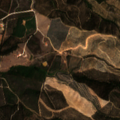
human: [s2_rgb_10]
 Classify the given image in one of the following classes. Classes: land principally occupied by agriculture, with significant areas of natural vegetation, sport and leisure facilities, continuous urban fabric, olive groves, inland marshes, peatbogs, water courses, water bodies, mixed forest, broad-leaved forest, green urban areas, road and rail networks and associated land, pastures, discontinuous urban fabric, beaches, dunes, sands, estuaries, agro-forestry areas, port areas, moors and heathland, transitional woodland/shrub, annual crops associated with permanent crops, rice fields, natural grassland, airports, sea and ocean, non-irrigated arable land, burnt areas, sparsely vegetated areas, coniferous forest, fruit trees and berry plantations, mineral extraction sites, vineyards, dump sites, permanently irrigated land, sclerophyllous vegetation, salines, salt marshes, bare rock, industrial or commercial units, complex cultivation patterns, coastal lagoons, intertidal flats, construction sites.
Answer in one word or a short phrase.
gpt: land principally occupied by agriculture, with significant areas of natural vegetation, broad-leaved forest, transitional woodland/shrub